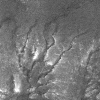
Atmospheric dust classification: not_dusty